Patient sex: M
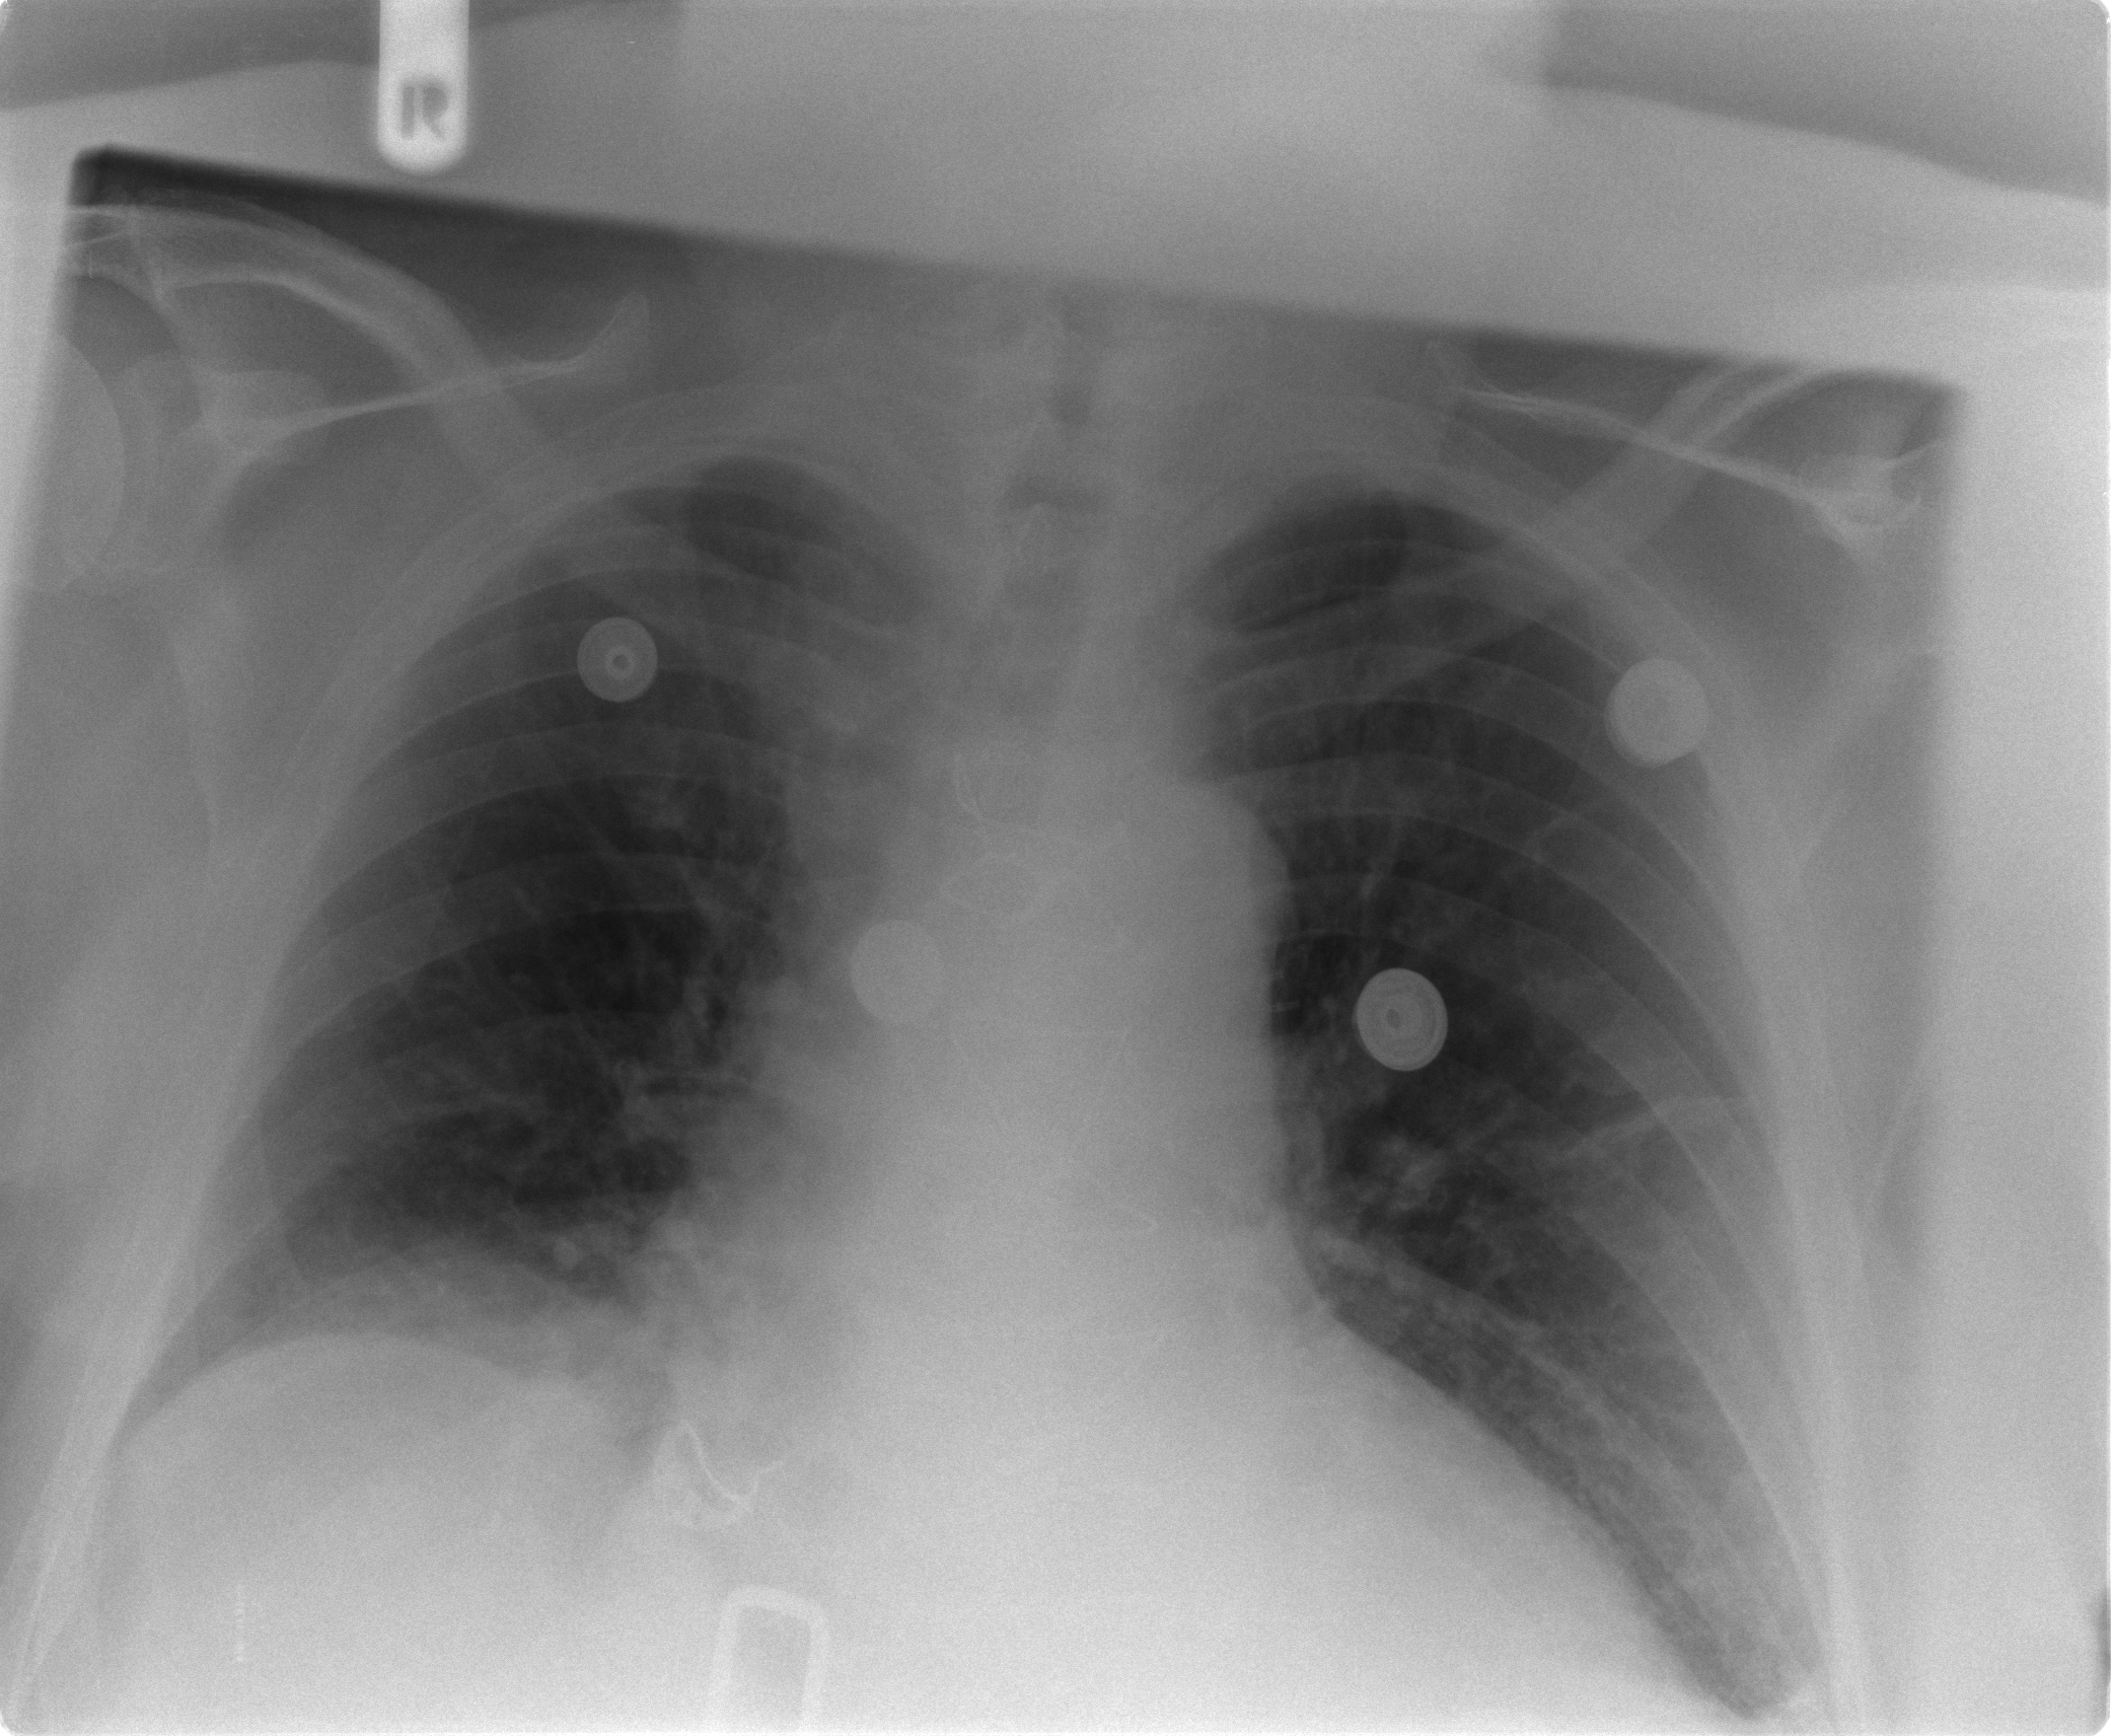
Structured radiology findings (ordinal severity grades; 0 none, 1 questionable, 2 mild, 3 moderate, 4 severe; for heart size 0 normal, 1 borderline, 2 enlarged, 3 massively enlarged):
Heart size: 2
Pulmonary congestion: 2
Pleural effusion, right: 0
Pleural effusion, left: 0
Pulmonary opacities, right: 0
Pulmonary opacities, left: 0
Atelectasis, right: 2
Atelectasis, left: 0